Question: I have implemented a depth buffer using a 'std::vector' with size 640 * 480. I can write and read from the buffer fine, but I have noticed the buffer appears to be copied along the left and right edges. The buffer is written row by row, going left to right and then going down one row.
I am quite certain the issue is related to the depth buffer, as disabling read from the buffer fixes the artifacts and shows the buffer is still being written properly.
I am using SDL as the graphics library, but not OpenGL.

This buffer should only show one trapezium down the middle. The extra bits on the left and right should not appear.
What is happening to cause these artifacts? Alternatively, could I know some methods to debug this better.
Minimum code to replicate (as far as I can tell):
'''
#include "SDL.h"
#include <vector>
#include <algorithm>
#include <iostream>
struct vec3d {
float x = 0;
float y = 0;
float z = 0;
};
struct tri3d {
vec3d p1;
vec3d p2;
vec3d p3;
};
struct vector2d {
float x;
float y;
};
float vect_dot_vect(vector2d a, vector2d b) {
return(a.x * b.x + a.y * b.y);
}
int draw_tri(SDL_Renderer* renderer, std::vector<float>& buffer_out, tri3d triangle, int half_x_width, int half_y_width, int depth_test) { // depthmap is a linear array. Buffer out is pointing to the first value
tri3d scaled_tri = triangle;
// Find bounding box of tri
int x = (int)std::min(std::min(floor(scaled_tri.p1.x), floor(scaled_tri.p2.x)), floor(scaled_tri.p3.x));
int y = (int)std::min(std::min(floor(scaled_tri.p1.y), floor(scaled_tri.p2.y)), floor(scaled_tri.p3.y));
int wx = (int)std::max(std::max(ceil(scaled_tri.p1.x), ceil(scaled_tri.p2.x)), ceil(scaled_tri.p3.x)) - x;
int wy = (int)std::max(std::max(ceil(scaled_tri.p1.y), ceil(scaled_tri.p2.y)), ceil(scaled_tri.p3.y)) - y;
// Find edge vectors
vector2d ac;
ac.x = scaled_tri.p3.x - scaled_tri.p1.x;
ac.y = scaled_tri.p3.y - scaled_tri.p1.y;
vector2d ab;
ab.x = scaled_tri.p2.x - scaled_tri.p1.x;
ab.y = scaled_tri.p2.y - scaled_tri.p1.y;
float cc = vect_dot_vect(ac, ac);
float cb = vect_dot_vect(ac, ab);
float cp;
float bb = vect_dot_vect(ab, ab);
float bp;
float invDenom = 1 / (cc * bb - pow(cb, 2));
float u;
float v;
float w;
float x_dif = x - scaled_tri.p1.x;
float y_dif = y - scaled_tri.p1.y;
int full_y_width = half_y_width * 2;
float twoarea = (ab.x * ac.y - ab.y * ac.x);
float barycentric_depth_weights[3] = { scaled_tri.p1.z, scaled_tri.p2.z, scaled_tri.p3.z };
float depth_map_value;
for (size_t i = wy; i != 0; i--) {
for (size_t q = wx; q != 0; q--) {
vector2d ap;
ap.x = q + x_dif;
ap.y = i + y_dif;
cp = vect_dot_vect(ac, ap);
bp = vect_dot_vect(ab, ap);
// Find barycentric coords
u = (bb * cp - cb * bp) * invDenom;
v = (cc * bp - cb * cp) * invDenom;
w = abs(1 - u - v);
depth_map_value = (w * barycentric_depth_weights[0] + v * barycentric_depth_weights[1] + u * barycentric_depth_weights[2]);
// Test if in tri
if (u >= 0 && v >= 0 && u + v < 1) {
// Test depth buffer
if (buffer_out[(y + i) * full_y_width + x + q] < (0.0625 + depth_map_value)) {
buffer_out[(y + i) * full_y_width + x + q] = depth_map_value;
}
}
}
}
return 0;
}
SDL_Window* win_make_window(int display_width, int display_height, SDL_WindowFlags flags) {
// Returns an SDL window given screen size and flags
SDL_Window* window = NULL;
window = SDL_CreateWindow("Minimum code", SDL_WINDOWPOS_UNDEFINED, SDL_WINDOWPOS_UNDEFINED, display_width, display_height, flags);
if (window == NULL) {
printf("Window could not be created! SDL_Error: %s
", SDL_GetError());
}
return window;
}
int draw_buffer(SDL_Renderer* renderer, std::vector<float>& buffer, int half_screen_x, int half_screen_y) {
// Iterate over every pixel and draw
int depth_map_value;
int screen_y = 2 * half_screen_y;
for (size_t i = 0; i < screen_y; i++) {
for (size_t q = 0; q < half_screen_x * 2; q++) {
depth_map_value = buffer.at(screen_y * i + q) * 100;
SDL_SetRenderDrawColor(renderer, depth_map_value, depth_map_value, depth_map_value, 255);
SDL_RenderDrawPoint(renderer, (int)q, (int)i);
}
}
return 0;
}
int main(int argc, char* argv[]) {
const int half_screen_size[2] = { 320, 240 }; // Half size of screen. Needed it elsewhere
const SDL_WindowFlags flags = SDL_WINDOW_SHOWN;
// SDL startup boilerplate
SDL_Window* window = NULL;
SDL_Surface* screenSurface = NULL;
SDL_Renderer* renderer = NULL;
// The tris, already projected
tri3d tri1;
tri1.p1 = { 577.173828, 453.201538, 1.37657264 };
tri1.p2 = { 108.381744, 399.609772, 1.<PHONE> };
tri1.p3 = { 547.989380,70.<PHONE>,1.20407486 };
tri3d tri2;
tri2.p1 = { 108.381744, 399.609772, 1.<PHONE> };
tri2.p2 = { 131.230850, 108.719635, 0.930727124 };
tri2.p3 = { 547.989380, 70.<PHONE>, 1.20407486 };
//Create depth buffer
std::vector<float> depth_buffer = {0};
depth_buffer.resize(4 * static_cast<__int64>(half_screen_size[0]) * static_cast<__int64>(half_screen_size[1]));
// Catch startup errors
if (SDL_Init(SDL_INIT_EVERYTHING) < 0) printf("SDL could not initialize! SDL_Error: %s
", SDL_GetError()); // Catch startup errors
else {
SDL_Event event_handle;
window = win_make_window(half_screen_size[0] * 2, half_screen_size[1] * 2, flags);
screenSurface = SDL_GetWindowSurface(window);
renderer = SDL_CreateRenderer(window, -1, SDL_RENDERER_ACCELERATED);
// Draw tris to screen. No pixels actually drawn for debug purposes, only modifies depth buffer
draw_tri(renderer, depth_buffer, tri1, half_screen_size[0], half_screen_size[1], 1);
draw_tri(renderer, depth_buffer, tri2, half_screen_size[0], half_screen_size[1], 1);
// Draw the buffer to screen
draw_buffer(renderer, depth_buffer, half_screen_size[0], half_screen_size[1]);
SDL_RenderPresent(renderer);
}
// Close everything else
std::cin.get();
SDL_DestroyWindow(window);
SDL_DestroyRenderer(renderer);
SDL_Quit();
return 0;
}
'''
This is a school project and as such, I am not allowed to use SDL provided features except to draw to screen and for handling windows.
I modified the code to draw the depth buffer as it was being calculated, and noticed that when drawing from left to right, columnwise, the leftmost artifact no longer renderers. By changing the range of the region rendered, it appears that writing to one spot on the depth buffer also writes to another. No idea what to make of this yet.
<URL>
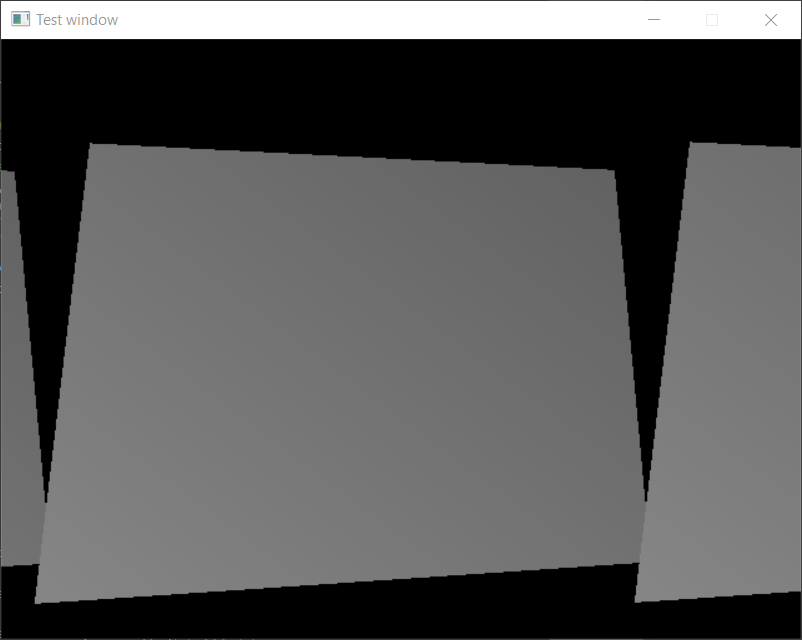
Answer: No idea what's the deal with "half" sizes as you seem to use full size everywhere, but your array indexing is wrong. When iterating rectangle with [width, height], correct indexing code is e.g.:
'''
for(int y = 0; y != height; ++y) {
for(int x = 0; x != width; ++x) {
int pixel = pixel_array[y*width+x]; // not y*height!
}
}
'''
Correct that in both places you index your depth array:
in 'draw_tri', 'buffer_out[(y + i) * full_y_width + x + q]' - should be 'full_x_width', which you don't have yet,
in 'draw_buffer', 'depth_map_value = buffer.at(screen_y * i + q) * 100;' - should be 'screen_x'.